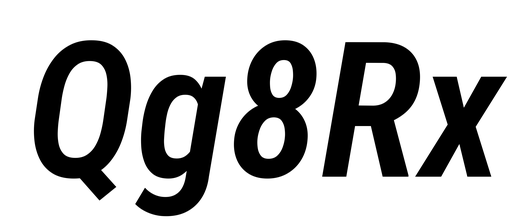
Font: Roboto-Italic_Condensed_SemiBold_Italic